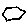
Label: hexagon